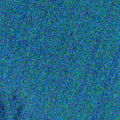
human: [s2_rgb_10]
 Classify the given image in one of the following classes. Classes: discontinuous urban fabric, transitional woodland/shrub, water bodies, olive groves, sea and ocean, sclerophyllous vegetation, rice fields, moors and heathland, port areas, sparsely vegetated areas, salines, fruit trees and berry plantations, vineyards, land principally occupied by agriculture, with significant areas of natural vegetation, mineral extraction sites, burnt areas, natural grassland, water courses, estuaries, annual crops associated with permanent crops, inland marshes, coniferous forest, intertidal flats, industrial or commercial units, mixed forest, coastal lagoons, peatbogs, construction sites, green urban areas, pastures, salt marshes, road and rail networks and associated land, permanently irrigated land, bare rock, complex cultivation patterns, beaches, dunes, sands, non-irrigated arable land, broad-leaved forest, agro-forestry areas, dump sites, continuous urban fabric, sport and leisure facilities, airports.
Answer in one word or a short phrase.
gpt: sea and ocean